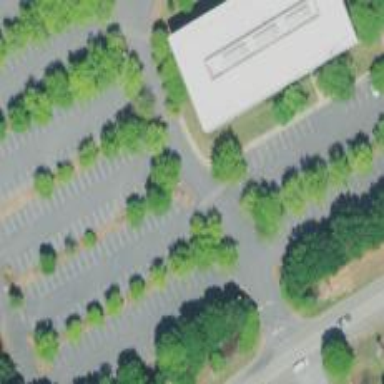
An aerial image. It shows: Parking area with asphalt surface.